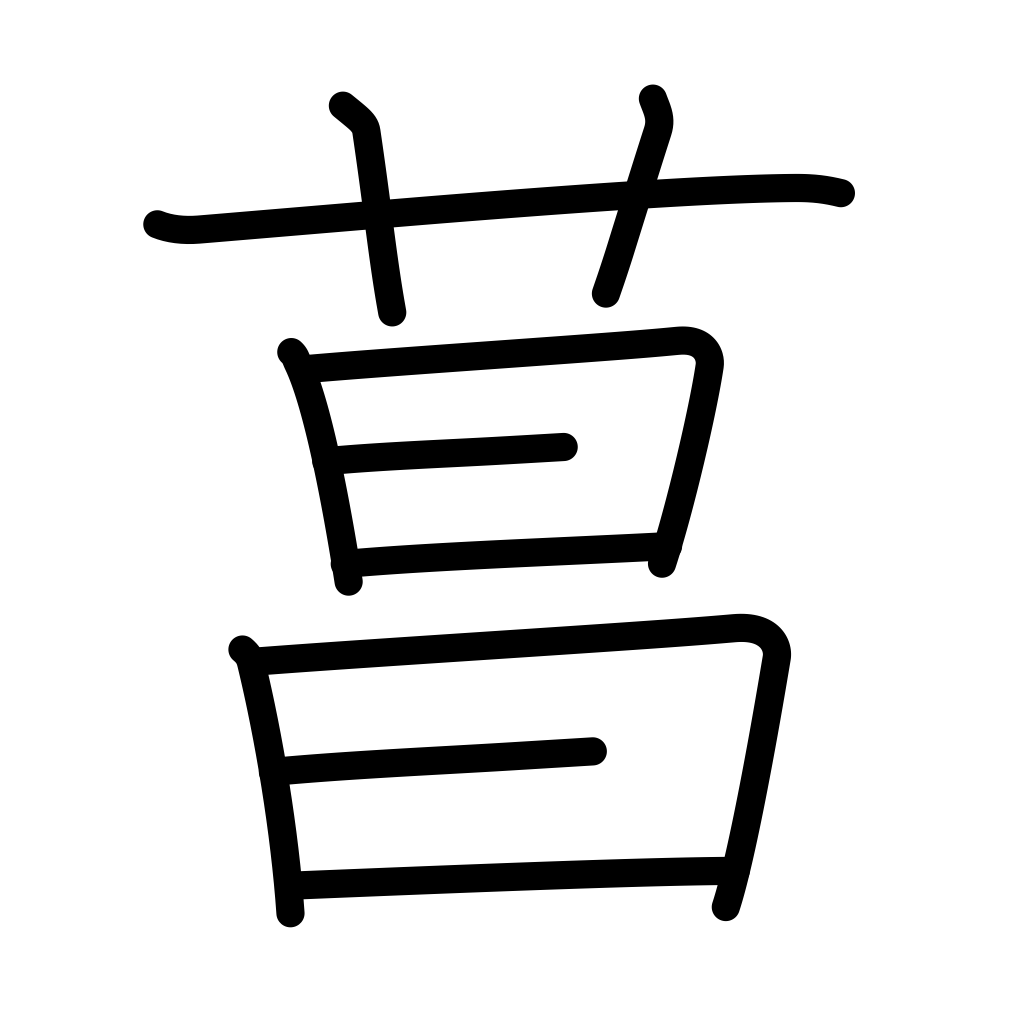
Meaning: iris